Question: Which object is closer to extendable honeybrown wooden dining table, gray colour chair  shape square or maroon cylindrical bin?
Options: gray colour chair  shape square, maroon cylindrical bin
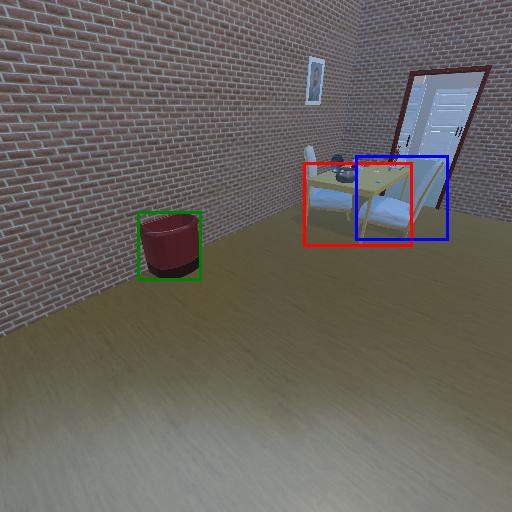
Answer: gray colour chair  shape square